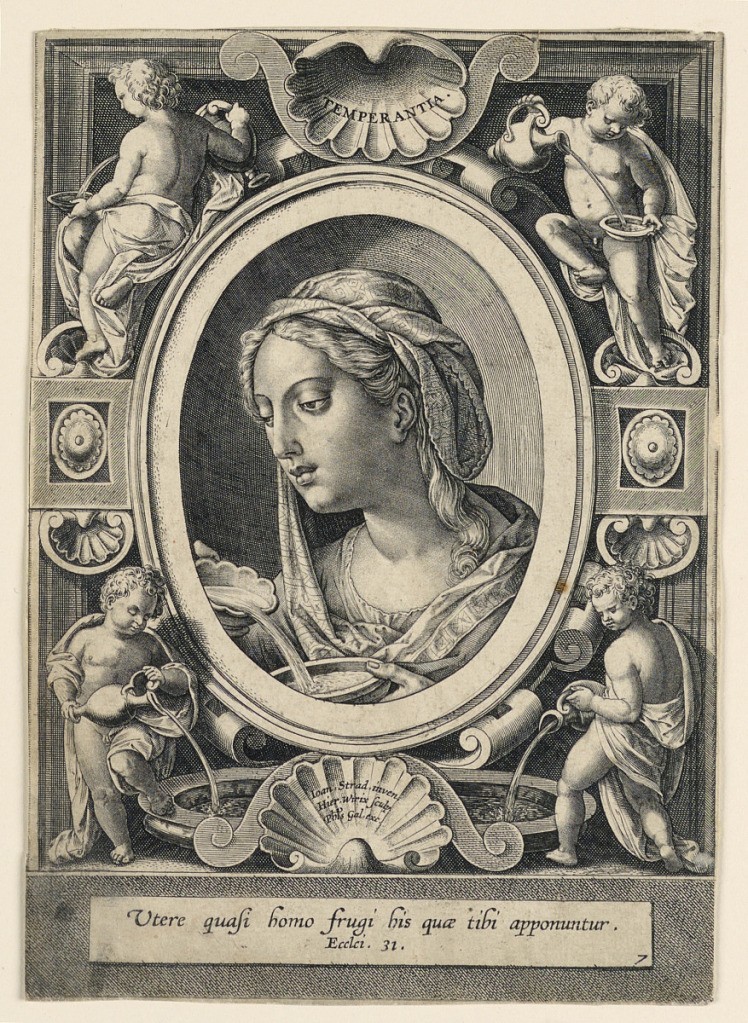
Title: Temperance, plate 7 of "VII Virtutim...Imagines"
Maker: Jan van der Straet, called Stradanus, Flemish, 1523–1605
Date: ca. 1575
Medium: Engraving on paper
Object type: Print
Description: Scrollwork panel with the bust of Temperance, four boys pouring water into bowls, and verse from Ecclesiastes.